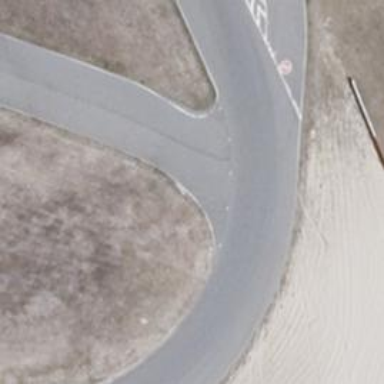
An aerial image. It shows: Motor sport raceway with asphalt surface.